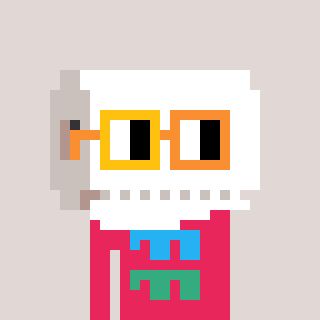
a pixel art character with square yellow and orange glasses, a toiletpaper-full-shaped head and a redpinkish-colored body on a warm background